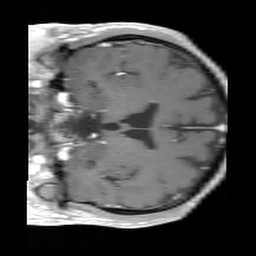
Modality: T1w
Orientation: coronal
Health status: ill
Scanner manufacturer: siemens
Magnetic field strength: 3 T
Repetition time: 0.602 s
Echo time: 0.00266 s